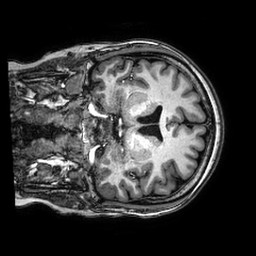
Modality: T1w
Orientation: coronal
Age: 50
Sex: female
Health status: healthy